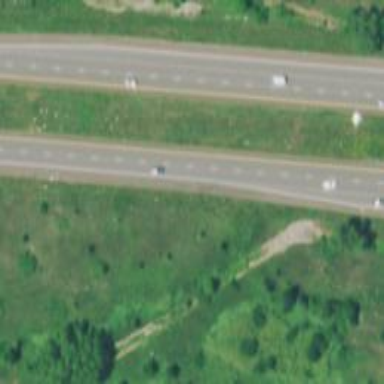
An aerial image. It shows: Asphalt surface motorway with expressway access.